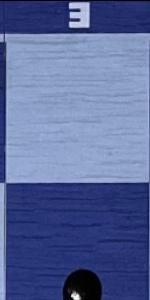
Label: Empty